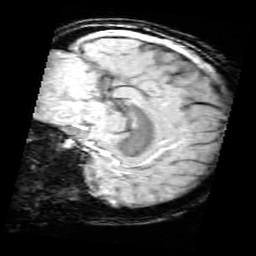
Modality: SWI
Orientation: sagittal
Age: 12
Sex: female
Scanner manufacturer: siemens
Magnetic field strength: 3 T
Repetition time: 0.027 s
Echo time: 0.02 s